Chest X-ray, AP view. Patient: 50 years old, sex F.
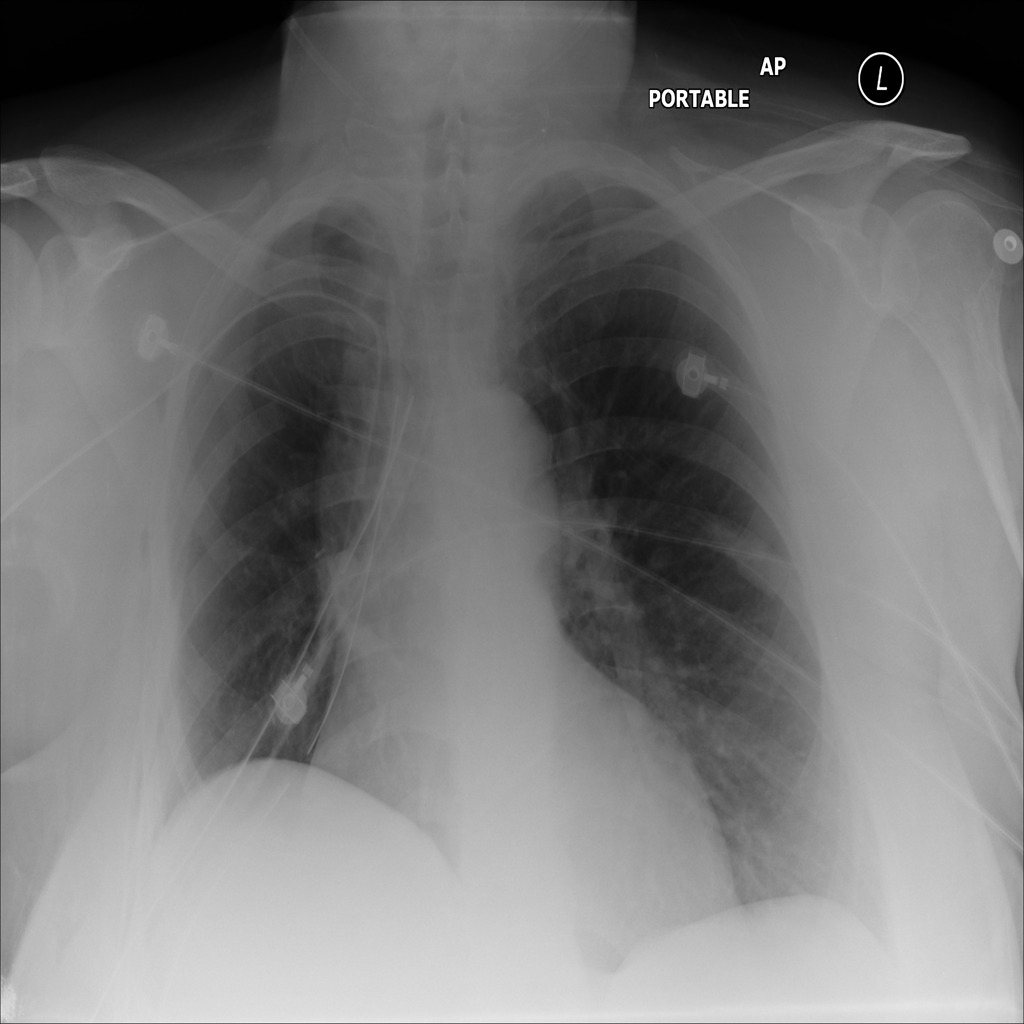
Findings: No Finding